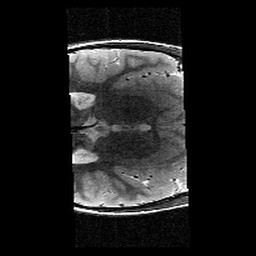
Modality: T2w
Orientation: axial
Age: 10
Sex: male
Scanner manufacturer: siemens
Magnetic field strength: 3 T
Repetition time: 9.23 s
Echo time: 0.067 s